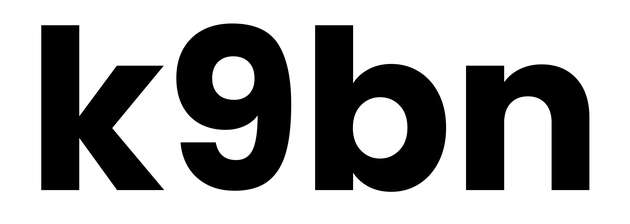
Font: Poppins-Bold